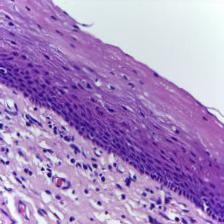
Diagnosis: Normal